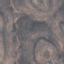
Land use / land cover class: HerbaceousVegetation